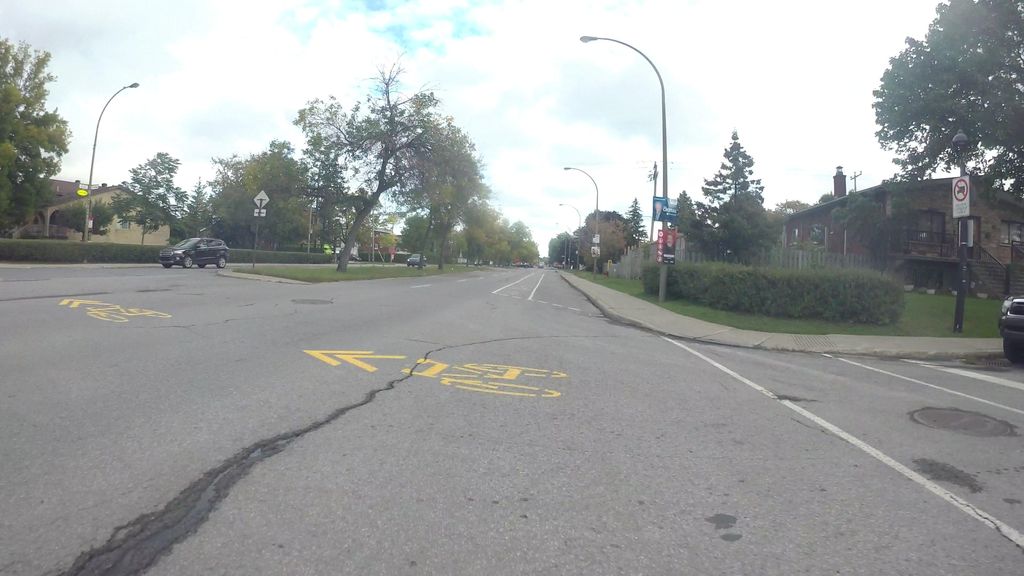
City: montreal